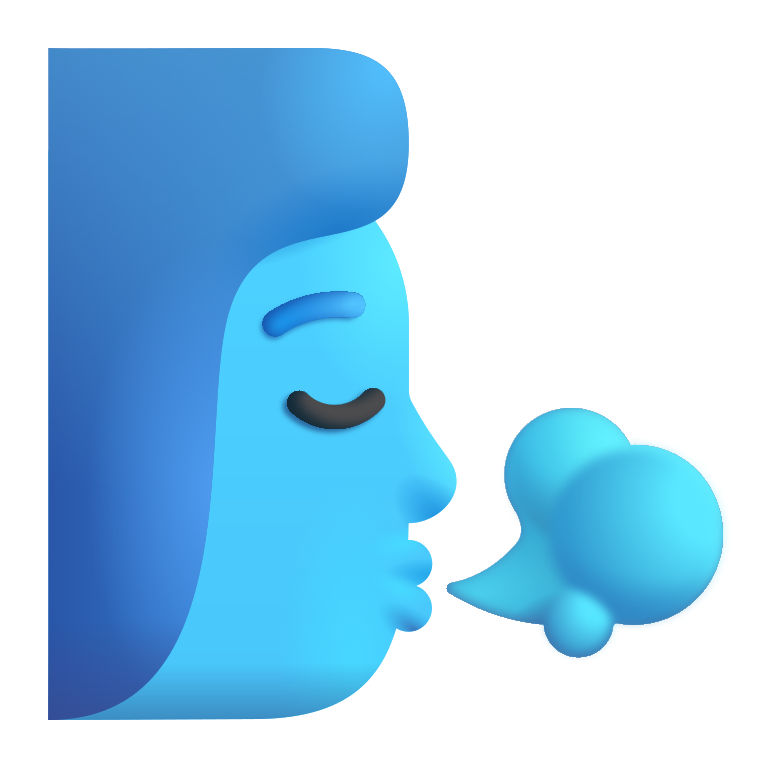
wind face color